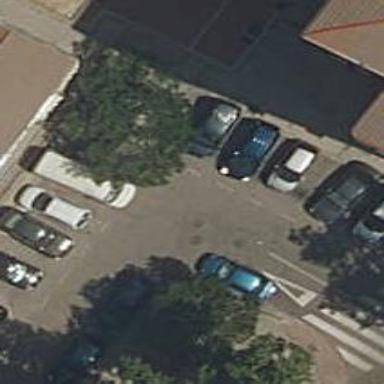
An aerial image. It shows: Road serving as parking aisle.